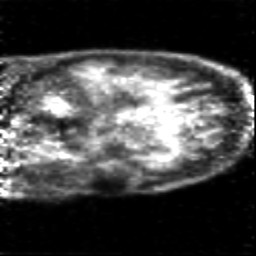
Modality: PET
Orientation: sagittal
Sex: male
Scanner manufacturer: siemens